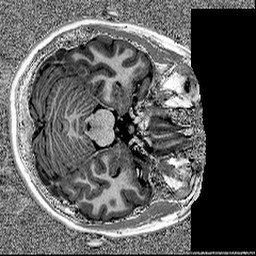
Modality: MP2RAGE
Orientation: axial
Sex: female